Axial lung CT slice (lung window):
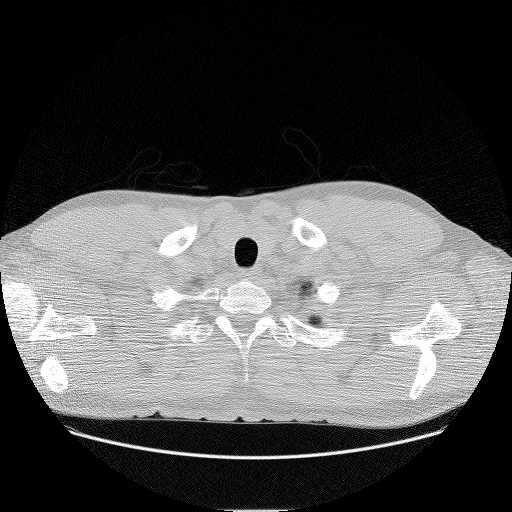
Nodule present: no